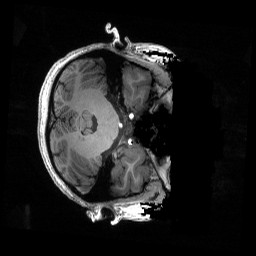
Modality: T1w
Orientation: axial
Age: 24
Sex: female
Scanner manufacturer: siemens
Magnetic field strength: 6.98 T
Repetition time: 2.53 s
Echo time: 0.00176 s